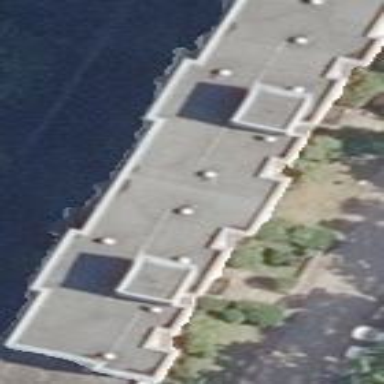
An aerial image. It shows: Residential apartment building with flat roof.